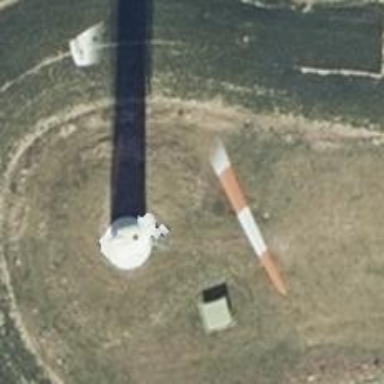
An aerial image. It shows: Wind generator powered by horizontal axis wind turbine.